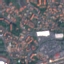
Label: Residential